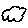
Label: cloud